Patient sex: F
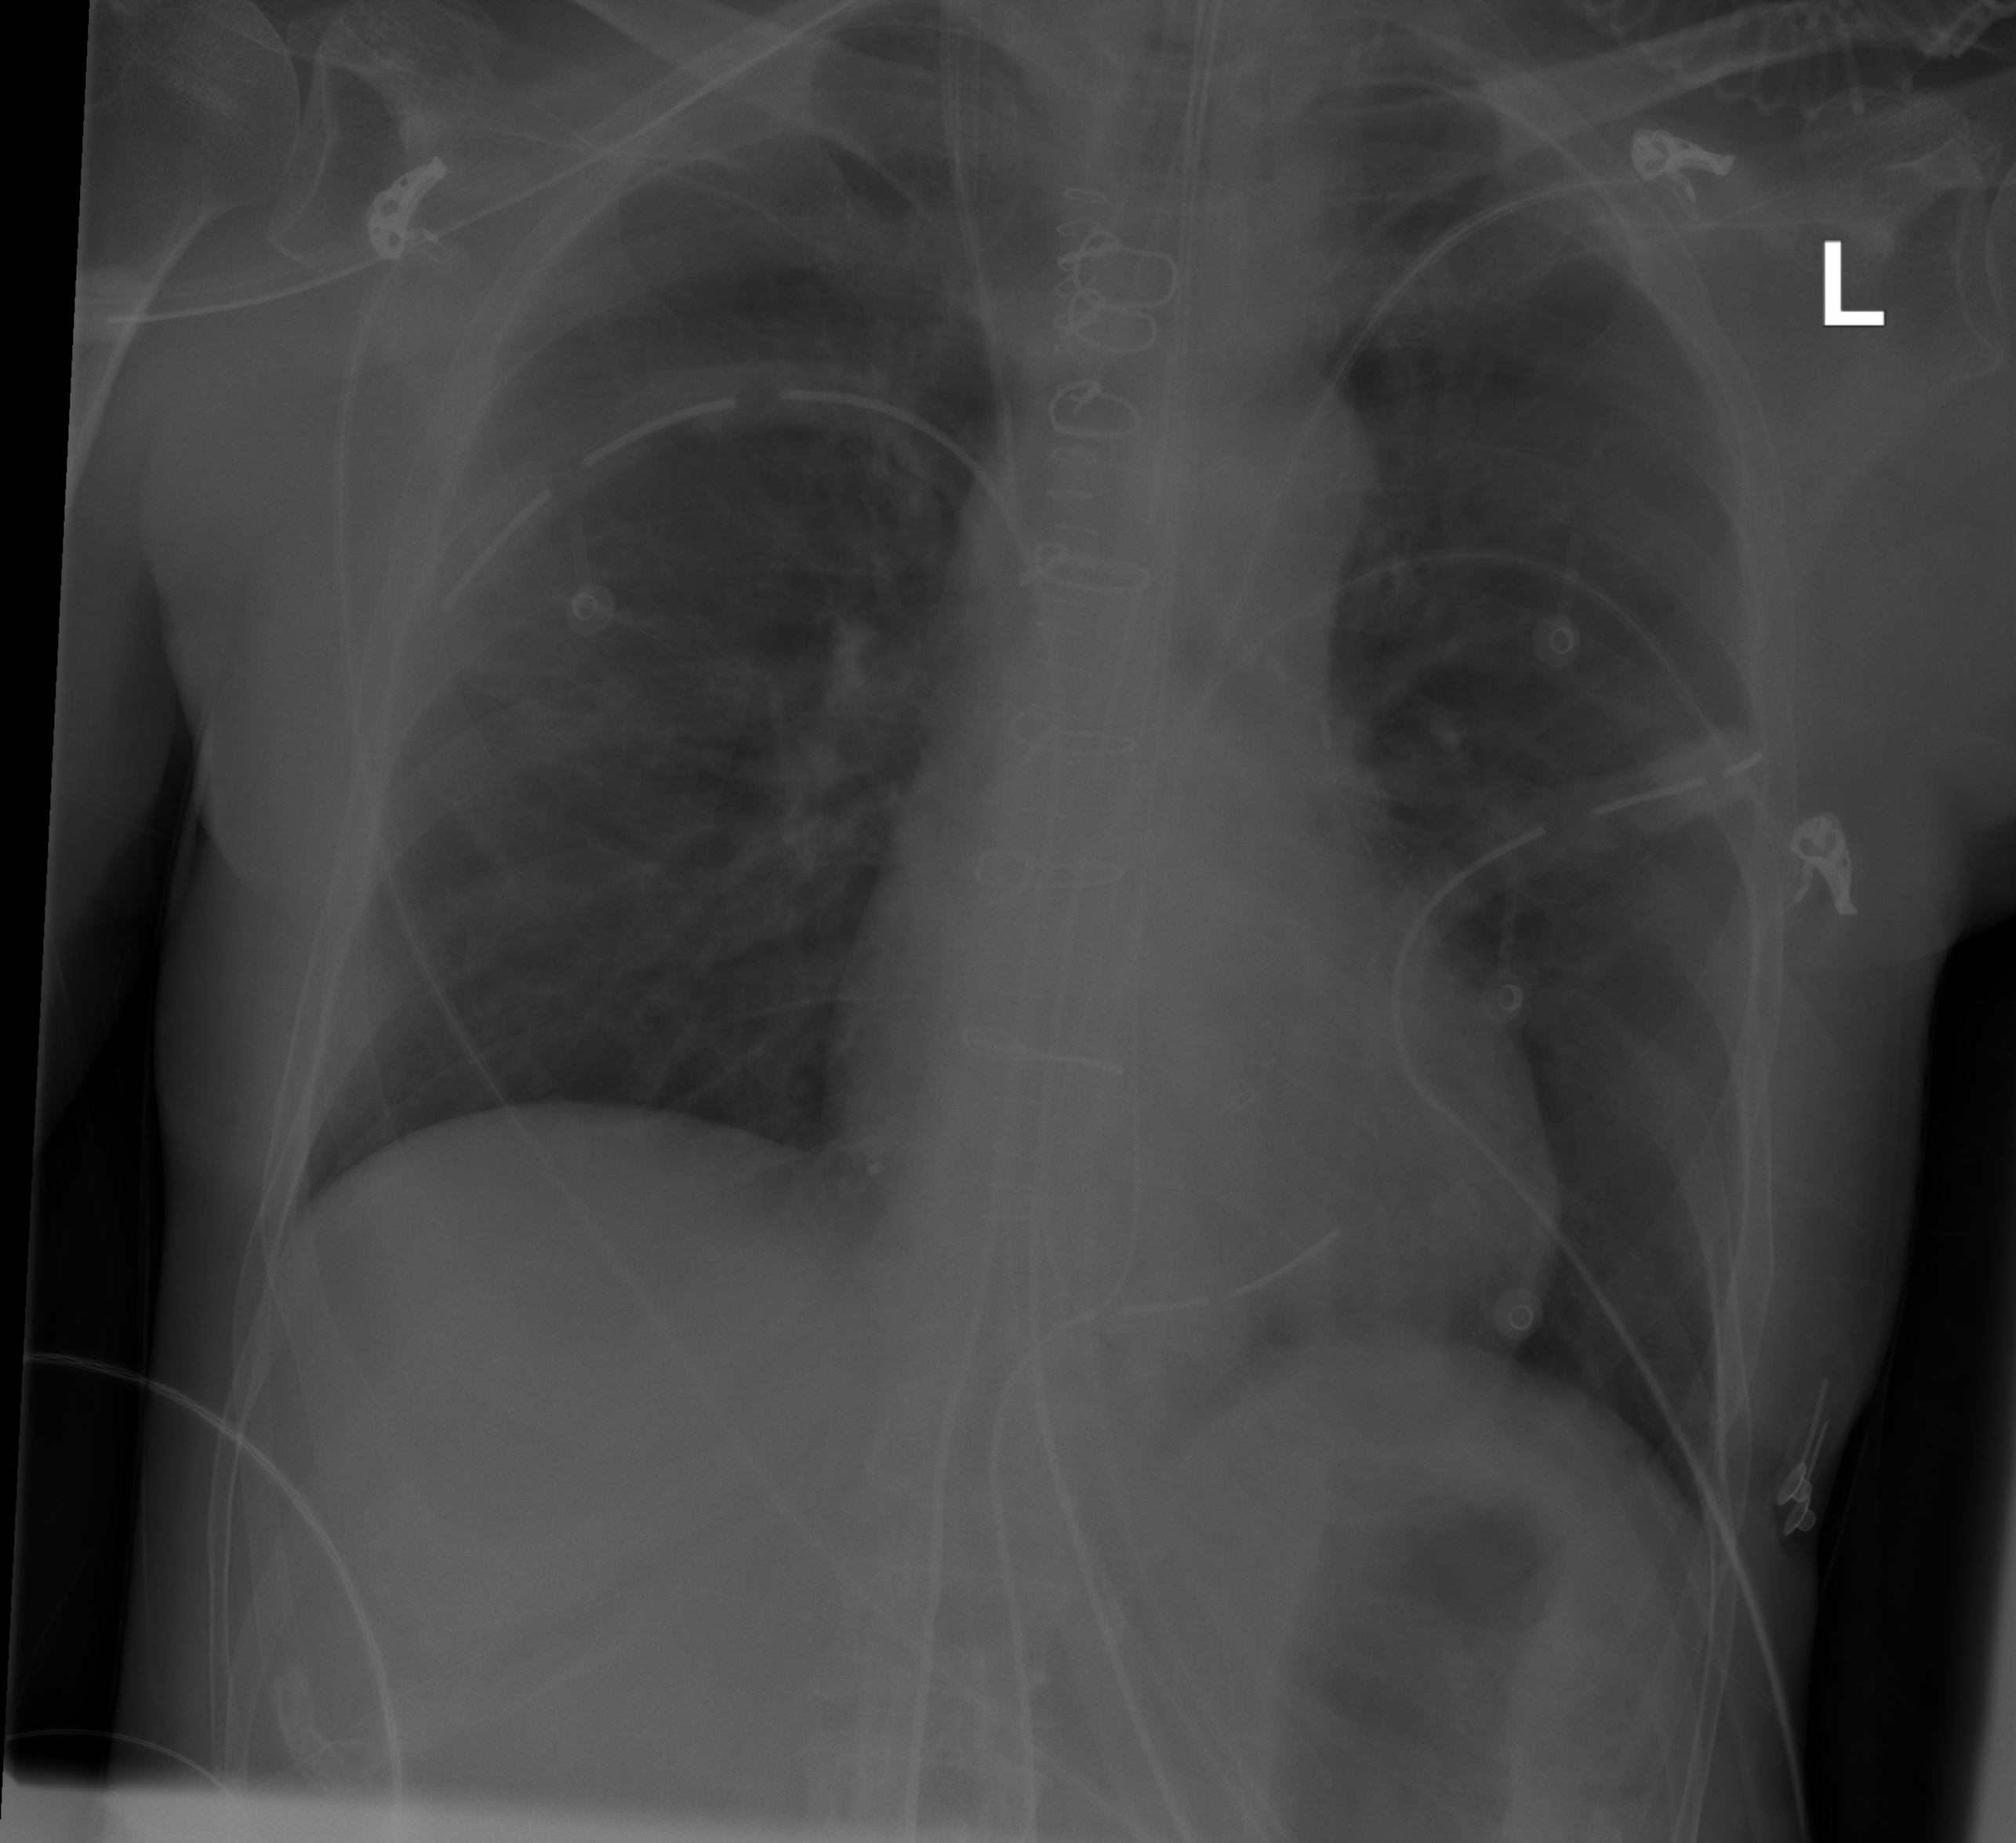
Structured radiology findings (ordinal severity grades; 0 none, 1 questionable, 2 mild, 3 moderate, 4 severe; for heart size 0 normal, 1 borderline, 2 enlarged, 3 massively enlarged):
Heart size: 0
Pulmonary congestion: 0
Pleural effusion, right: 0
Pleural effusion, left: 0
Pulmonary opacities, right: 0
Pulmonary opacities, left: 0
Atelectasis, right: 2
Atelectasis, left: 2